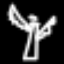
Label: angel